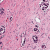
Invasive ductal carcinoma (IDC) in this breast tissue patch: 1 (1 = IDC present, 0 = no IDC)